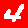
Digit: 4